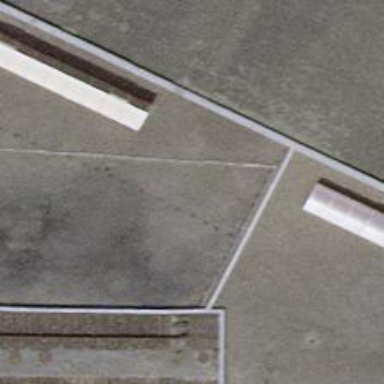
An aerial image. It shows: Railway buffer stop.